Interaction volume radius: 5 \u00c5
Interaction volume height: 15 \u00c5
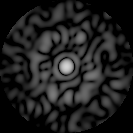
Disorder parameter: 0.8235